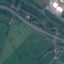
Land use / land cover class: Highway